Question: Several mac applications, both Apple and third party, feature a menu in the left column usually used for filtering content. Below are some examples from iPhoto, iCal and iTunes.

I don't see an interface builder class that corresponds to this. How are these usually implemented? A NSTableView with custom cells? Is there any pre-written code to handle the more complex aspects like the collapsing triangles? This seems like a such a common user interface that I don't want to reinvent the wheel if I don't have to.
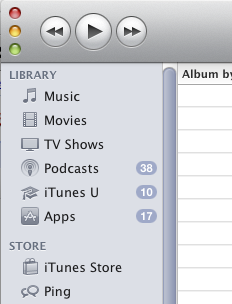
Answer: Check out <URL>. It's just what you're looking for.